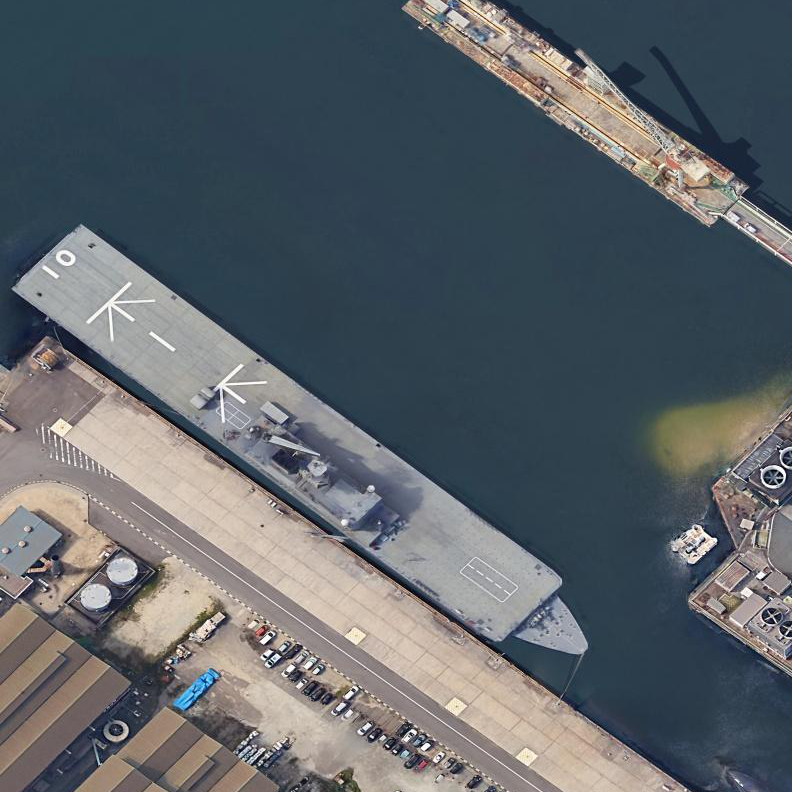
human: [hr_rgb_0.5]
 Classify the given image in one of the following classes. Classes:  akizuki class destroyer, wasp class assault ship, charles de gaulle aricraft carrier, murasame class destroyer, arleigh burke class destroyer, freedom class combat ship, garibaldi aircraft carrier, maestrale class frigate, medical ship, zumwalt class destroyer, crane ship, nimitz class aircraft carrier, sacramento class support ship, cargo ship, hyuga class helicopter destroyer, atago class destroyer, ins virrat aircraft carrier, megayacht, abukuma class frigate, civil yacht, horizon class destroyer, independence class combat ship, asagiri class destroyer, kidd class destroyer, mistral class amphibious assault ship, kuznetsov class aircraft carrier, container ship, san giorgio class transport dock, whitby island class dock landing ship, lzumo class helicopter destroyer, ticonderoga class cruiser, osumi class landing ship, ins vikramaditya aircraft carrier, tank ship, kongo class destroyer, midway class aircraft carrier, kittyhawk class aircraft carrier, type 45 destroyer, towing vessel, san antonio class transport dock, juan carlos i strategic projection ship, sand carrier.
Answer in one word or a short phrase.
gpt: Osumi class landing ship